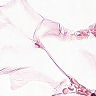
Metastatic tissue present: no